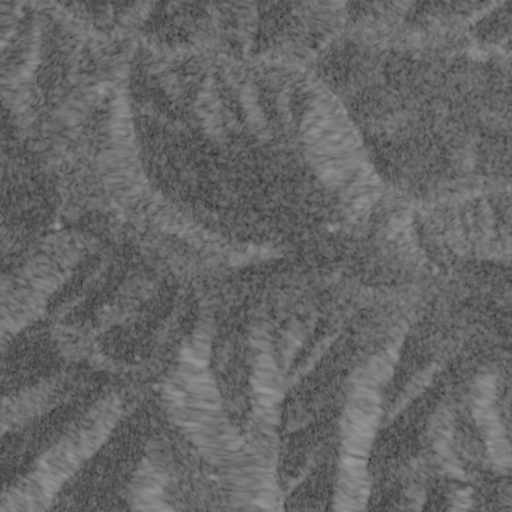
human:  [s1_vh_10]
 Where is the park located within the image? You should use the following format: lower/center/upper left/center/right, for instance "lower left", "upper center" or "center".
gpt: The park is located in the lower left of the image.
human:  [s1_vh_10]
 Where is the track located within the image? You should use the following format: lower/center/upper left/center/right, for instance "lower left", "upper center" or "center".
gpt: There is no track in the image.

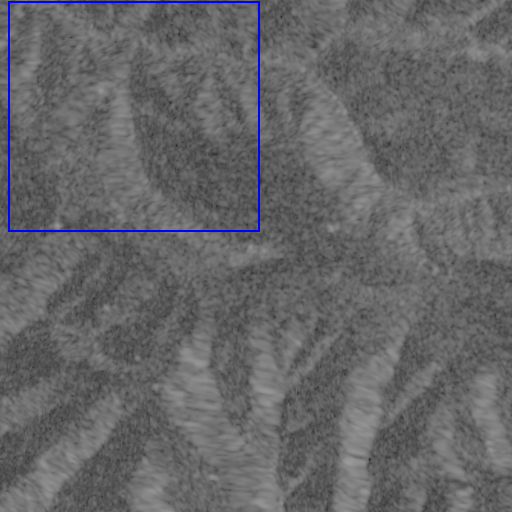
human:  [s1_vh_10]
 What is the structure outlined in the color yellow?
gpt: There is no yellow outline.
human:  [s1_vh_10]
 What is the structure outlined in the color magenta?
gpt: There is no structure outlined in magenta.